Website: lowes
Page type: receipt
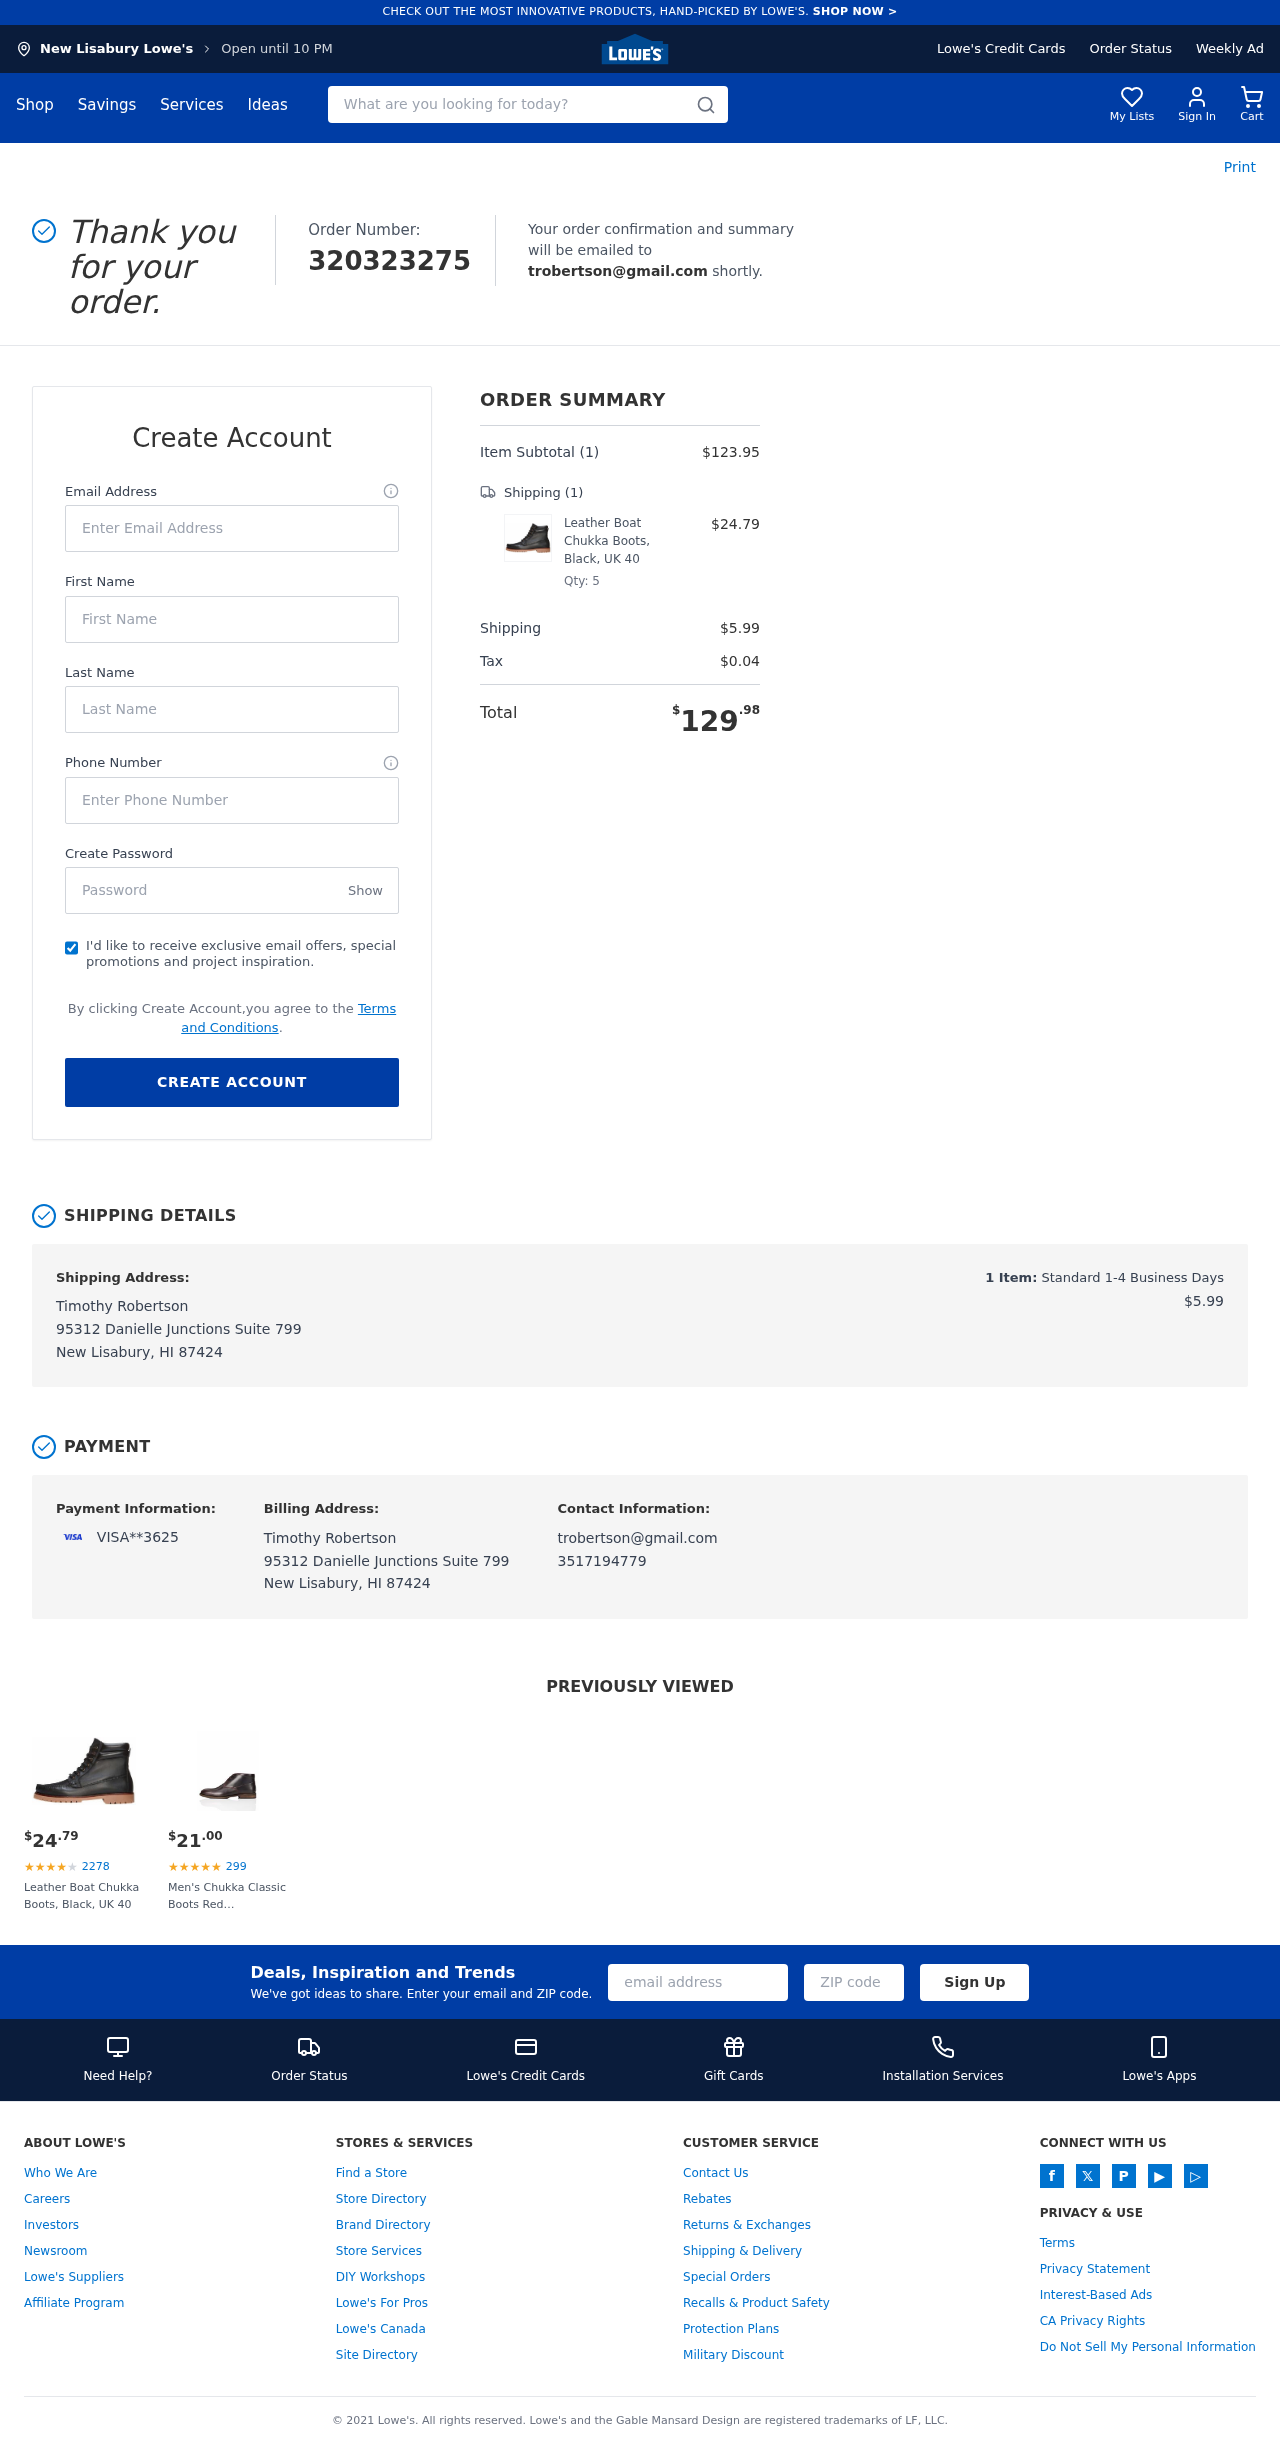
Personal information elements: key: PII_CARD_LAST4
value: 3625
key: PII_CARD_TYPE
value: VISA
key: PII_CITY
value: New Lisabury
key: PII_EMAIL
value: trobertson@gmail.com
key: PII_FULLNAME
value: Timothy Robertson
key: PII_PHONE
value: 3517194779
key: PII_STREET
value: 95312 Danielle Junctions Suite 799
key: PII_FIRSTNAME
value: Timothy
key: PII_LASTNAME
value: Robertson
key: PII_CITY_STATE_ZIP
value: New Lisabury, HI 87424
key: PII_FULLNAME2
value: Timothy Robertson
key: PII_FULLNAME3
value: Timothy Robertson
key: PII_FIRSTNAME2
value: Timothy
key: PII_FIRSTNAME3
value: Timothy
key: PII_LASTNAME2
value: Robertson
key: PII_LASTNAME3
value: Robertson
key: PII_FIRSTNAME_DERIVED
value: Timothy
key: PII_LASTNAME_DERIVED
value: Robertson
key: PII_FULLNAME_DERIVED
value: Timothy Robertson
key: PII_NAME_FULL_DERIVED
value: Timothy Robertson
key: PII_STREET2
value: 95312 Danielle Junctions Suite 799
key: PII_CITY_STATE_ZIP2
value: New Lisabury, HI 87424
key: PII_EMAIL2
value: trobertson@gmail.com
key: PII_EMAIL3
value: trobertson@gmail.com
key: PII_PHONE_LINE
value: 4779
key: PII_PHONE_SUFFIX
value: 4779
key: PII_PHONE2
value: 3517194779
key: PII_PHONE3
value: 3517194779
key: PII_PHONE_NUMERIC
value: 3517194779
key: PII_PHONE_LINE_NUMERIC
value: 4779
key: PII_PHONE_SUFFIX_NUMERIC
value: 4779
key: PII_PHONE2_NUMERIC
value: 3517194779
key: PII_PHONE3_NUMERIC
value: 3517194779
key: PII_PHONE_DIGITS
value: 3517194779
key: PII_PHONE_LAST4
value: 4779
Product elements: key: PRODUCT1_NAME
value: Leather Boat Chukka Boots, Black, UK 40
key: PRODUCT1_PRICE
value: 24.79
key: PRODUCT1_QUANTITY
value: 5
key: PRODUCT2_NAME
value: Men's Chukka Classic Boots Red (Burgundy) 44 EU
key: PRODUCT2_NUM_RATINGS
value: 299
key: PRODUCT2_PRICE
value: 21
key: PRODUCT1_PRICE2
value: $24.79
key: PRODUCT1_RATING2
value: ★
★
★
★
★
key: PRODUCT1_NUM_RATINGS2
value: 2278
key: PRODUCT1_NAME2
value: Leather Boat Chukka Boots, Black, UK 40
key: PRODUCT2_RATING
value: ★
★
★
★
★
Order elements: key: ORDER_ID
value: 320323275
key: ORDER_NUM_ITEMS
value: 1
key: ORDER_SUBTOTAL
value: $123.95
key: ORDER_NUM_ITEMS2
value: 1
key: ORDER_SHIPPING_COST
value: $5.99
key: ORDER_TAX
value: $0.04
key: ORDER_TOTAL
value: $129.98
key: ORDER_NUM_ITEMS3
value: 1
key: ORDER_SHIPPING_COST2
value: $5.99
Search elements: key: HEADER_SEARCH
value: What are you looking for today?